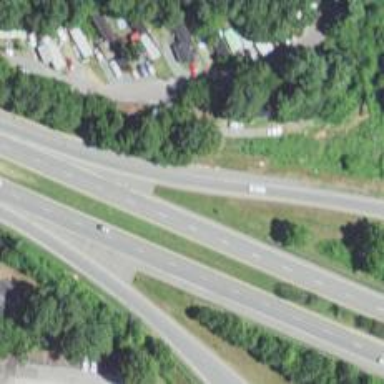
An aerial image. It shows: Trunk highway with expressway features.